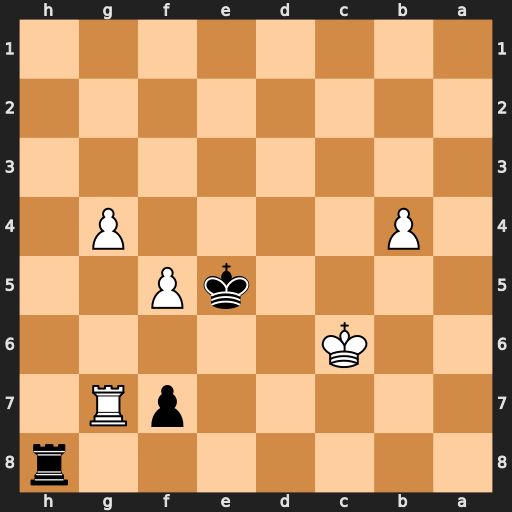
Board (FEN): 7r/5pR1/2K5/4kP2/1P4P1/8/8/8
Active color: b
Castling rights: -
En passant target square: -
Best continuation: Kf6 Rxf7+ Kxf7